Question: It's easy to list data in rows.
controller:
'''
return View(XXX.ToList());
'''
View:
'''
@model IEnumerable<MVCPROJECT.Models.TABLE1>
@foreach (var item in Model)
{
<table style="width: 100%">
........
.....
</table>
}
'''
But how can I list data like this in a viewpage in MVC4?

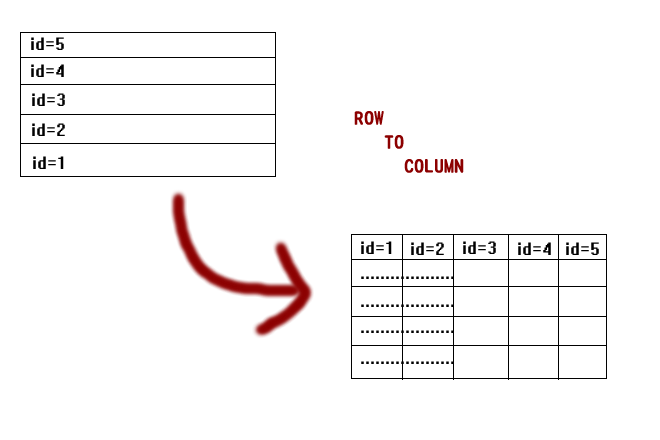
Answer: Without changing your data structure, you could simply do the following (assuming your Model doesn't have a lot of items in it):
As requested in comments, I've added it so each header row only contains 5 items:
'''
<table>
<tr>
@for (int i = 0; i < Model.Count(); i++)
{
<th>@item.Id</th>
@if ((i + 1) % 5 == 0)
{
@:</tr><tr>
}
}
</tr>
@foreach(var item in Model)
{
<tr>
<td>@* some data on item *@</td>
</tr>
}
</table>
'''